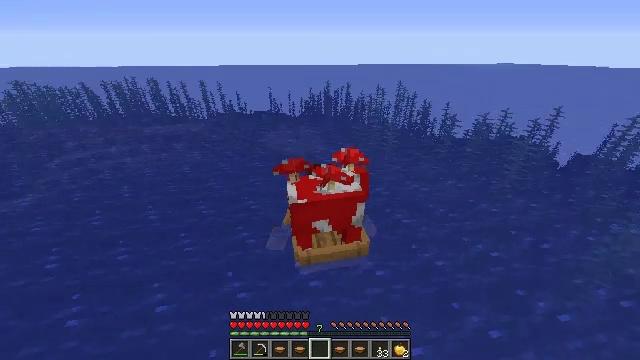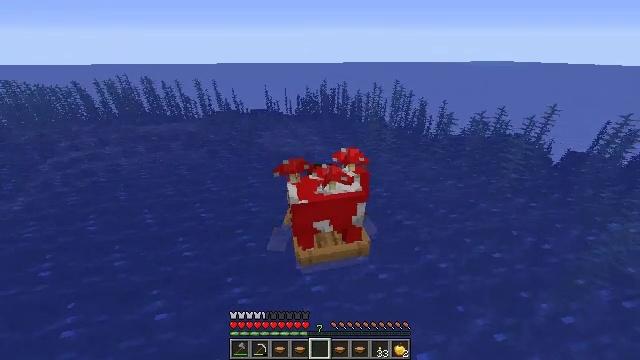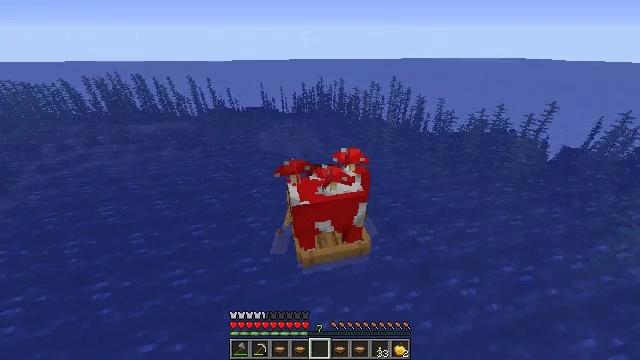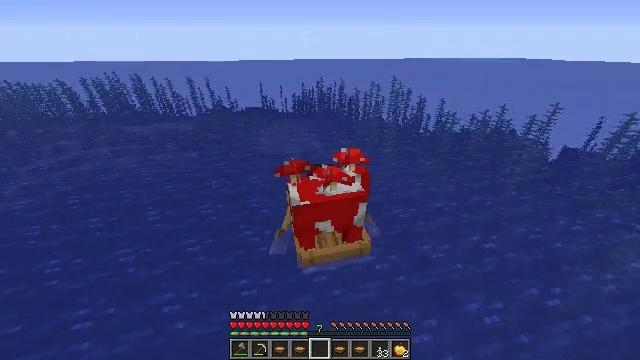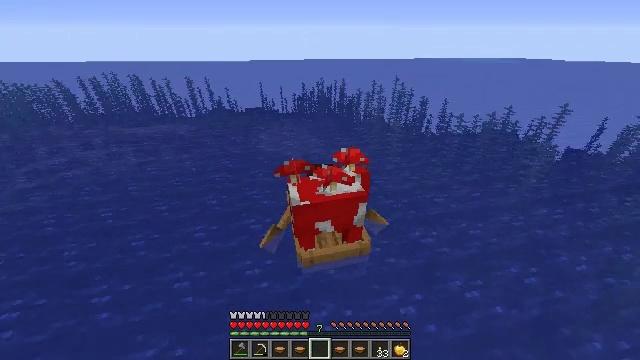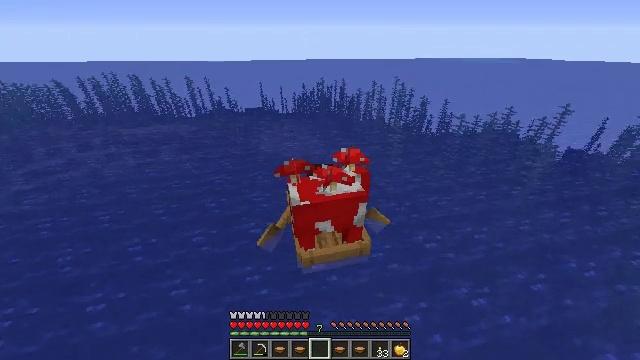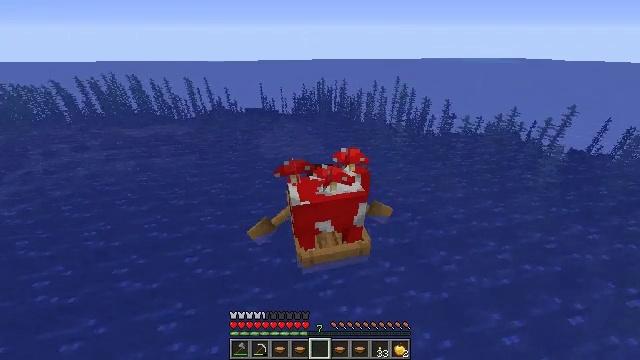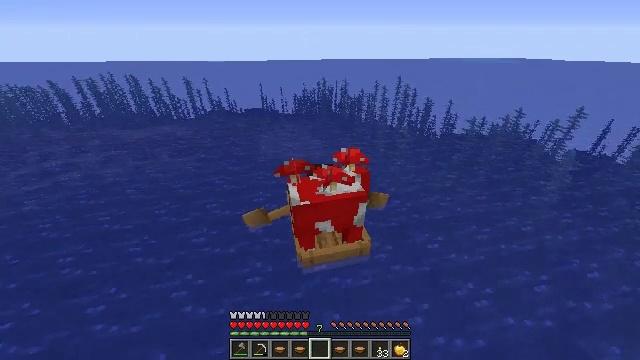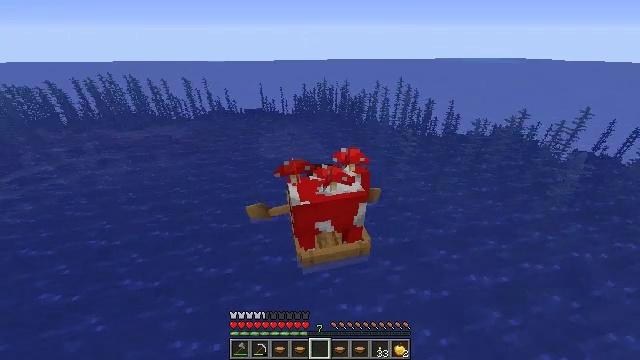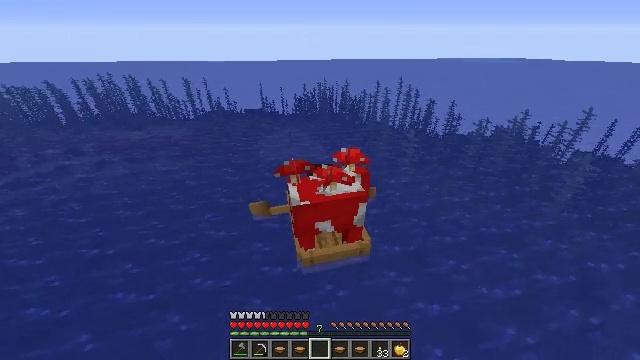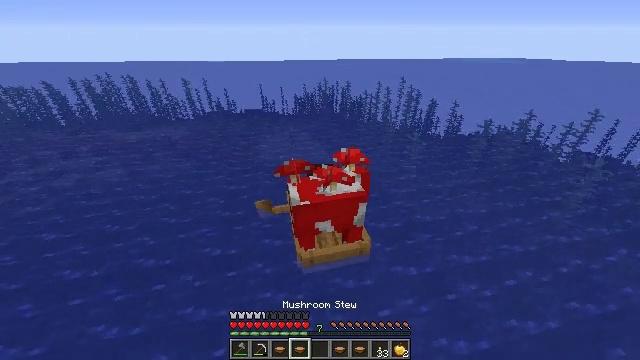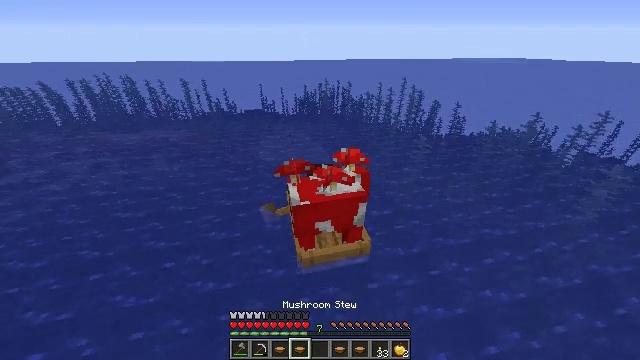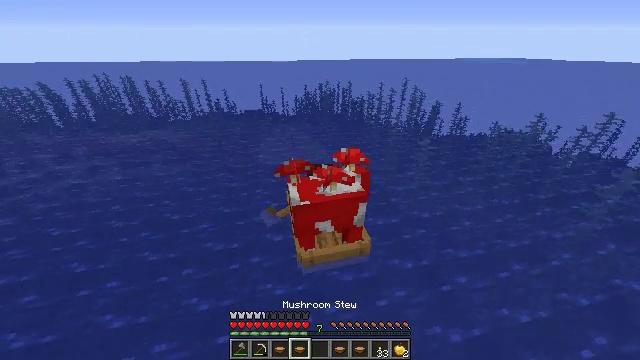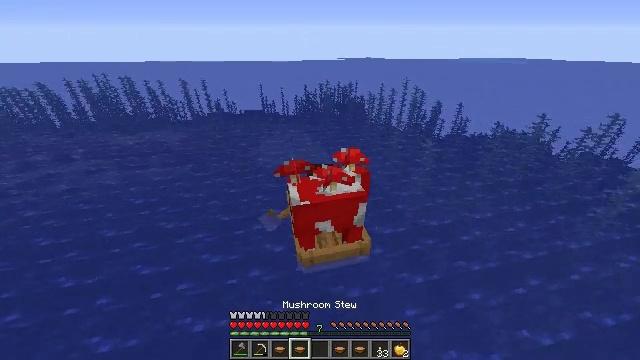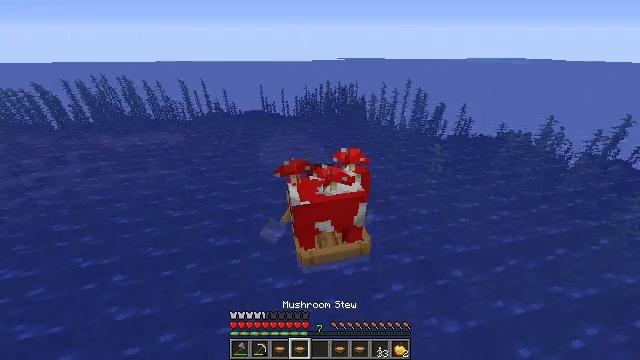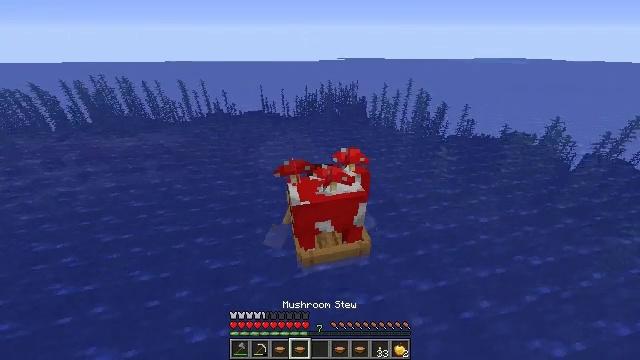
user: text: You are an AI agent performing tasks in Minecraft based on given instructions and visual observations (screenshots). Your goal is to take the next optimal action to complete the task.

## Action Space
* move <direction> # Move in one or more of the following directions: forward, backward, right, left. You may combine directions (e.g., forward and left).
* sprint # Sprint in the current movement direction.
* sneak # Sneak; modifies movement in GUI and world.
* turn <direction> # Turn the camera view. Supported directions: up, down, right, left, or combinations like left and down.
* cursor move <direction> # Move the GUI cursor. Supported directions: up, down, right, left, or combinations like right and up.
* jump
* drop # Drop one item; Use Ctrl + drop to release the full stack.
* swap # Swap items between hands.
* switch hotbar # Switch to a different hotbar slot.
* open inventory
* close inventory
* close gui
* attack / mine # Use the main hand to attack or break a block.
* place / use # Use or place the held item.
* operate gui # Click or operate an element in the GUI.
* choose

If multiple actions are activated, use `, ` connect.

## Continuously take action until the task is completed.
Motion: motion action
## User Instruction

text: Remove a mushroom stew from the inventory.
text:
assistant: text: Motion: move forward, use / place
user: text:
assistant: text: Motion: move forward, turn right, use / place
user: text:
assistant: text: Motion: move forward, use / place
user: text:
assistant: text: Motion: move forward, use / place
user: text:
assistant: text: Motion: move forward, use / place
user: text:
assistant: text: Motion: move forward, use / place
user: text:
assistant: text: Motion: move forward, use / place
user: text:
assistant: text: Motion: move forward, use / place
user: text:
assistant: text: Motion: move forward, use / place
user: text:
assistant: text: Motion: move forward, use / place
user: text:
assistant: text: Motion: move forward, use / place
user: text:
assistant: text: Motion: move forward, use / place
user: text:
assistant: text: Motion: move forward, use / place
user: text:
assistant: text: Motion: move forward, use / place
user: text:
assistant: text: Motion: move forward, use / place
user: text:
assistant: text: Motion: move forward, use / place
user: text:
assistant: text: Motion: move forward, sprint, use / place
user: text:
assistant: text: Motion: move forward, sprint, use / place
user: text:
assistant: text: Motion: move forward, sprint, use / place
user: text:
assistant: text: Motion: move forward, sprint, use / place
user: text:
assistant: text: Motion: move forward, sprint, use / place
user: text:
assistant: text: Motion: move forward, sprint, use / place
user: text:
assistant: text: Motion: move forward, sprint
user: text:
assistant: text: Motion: move forward, sprint
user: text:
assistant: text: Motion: move forward, sprint
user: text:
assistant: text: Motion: move forward, sprint
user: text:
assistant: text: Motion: move forward, sprint
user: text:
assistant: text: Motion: move forward, sprint, jump
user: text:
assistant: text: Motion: move forward, sprint, jump
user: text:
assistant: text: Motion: move forward, sprint, jump